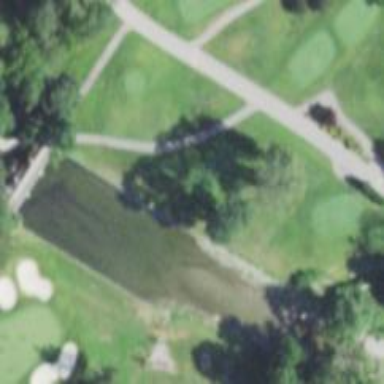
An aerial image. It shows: Service road designated as golf cart path.